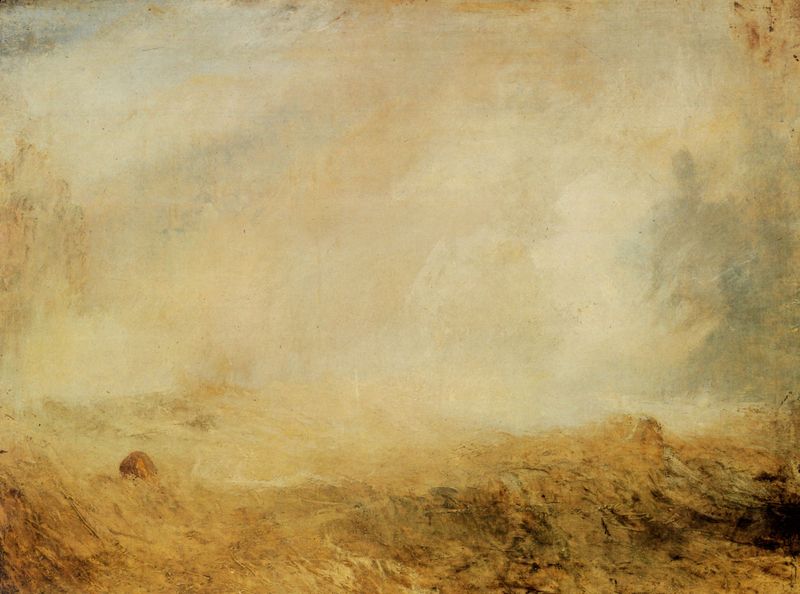
Titel: Seelandschaft mit Boje
Künstler: William Turner
Standort: London
Institution: Tate Gallery
Schlagwörter: baum, berg, blau, dunkel, felsen, gemälde, gestein, himmel, kopf, körper, mann, meer, schatten, wasser, weiß, wolken, aquarell, gelb, grob, grün, impressionismus, landschaft, ocker, sand, see, ufer, bewegung, braun, grau, hell, holz, licht, schwarz, ölbild, gras, haus, wiese, wolke, beige, malerei, mensch, stein, steine, öl, erde, feld, horizont, morgen, natur, weite, wind, rauch, sonne, boden, land, figur, gold, realismus, england, schulter, boot, bewegt, bewölkt, farbig, gischt, schiff, strand, welle, wellen, segelschiff, getreide, abstrakt, berge, creme, fels, dunst, nebel, nebelig, romantik, schaum, brausen, constable, luft, sturm, treibgut, turner, unwetter, wetter, woge, wogen, stimmung, athmosphäre, gestalt, leuchten, eindruck, impression, fliessend, regen, schimmer, helligkeit, diesig, neblig, stürmen, wirbel, wolkig, dynamik, übergänge, rauchig, sonnig, trüb, schema, fleck, verschwommen, kolorit, leib, verwischt, erscheinung, atmosphäre, sfumato, ähren, grautöne, expression, tosen, geist, festland, gefühl, sturm und drang, feucht, erregung, verwischen, william, wischen, william turner, farbübergänge, aufwühlend, farbige luft, gestöber, materialisierte luft, sichtbare luft, wüten, nichts, impressioismus, leik